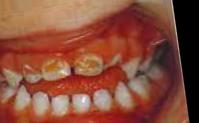
Condition: Caries